Question:
As you can see in the picture above I have visible lines between my isometric squares, this is caused by each square sligthly overlapping each other. Now the overlapping is unavoidable due to the coordinate system i use to draw with (And I don't want to change it).
This is the code im using to draw the squares
'''
cRenderContext.beginPath();
cRenderContext.moveTo(iPosX, iPosY);
cRenderContext.lineTo(iPosX + iTileWidthIncrement, iPosY - iTileHeightIncrement);
cRenderContext.lineTo(iPosX + iTileWidth, iPosY);
cRenderContext.lineTo(iPosX + iTileWidthIncrement, iPosY + iTileHeightIncrement);
cRenderContext.lineTo(iPosX, iPosY);
cRenderContext.fillStyle = "rgba(1, 0, 1, 1)";
cRenderContext.fill();
cRenderContext.closePath();
'''
What I want to achieve is to draw the squares with out any visible outlines, so basically is there a way to stop fill doing what it currently is on overlap?
EDIT: I will mention each square is drawn with a slightly different color so I can't just fill the whole area with one color and be done (it just looks all black but each color differs by 1 in either the red or blue channel)
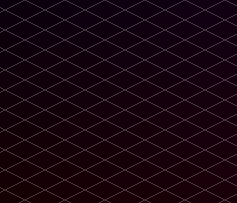
Answer: Compare this:
<URL>
With this:
<URL>
See the difference?

The difference in the code is that I'm drawing on a half pixel instead of a pixel. Canvas is weird like that. Read up on anti-aliasing/subpixel rendering sometime.
For a simple explanation of why this is, see the Ask Professor Markup <URL>.